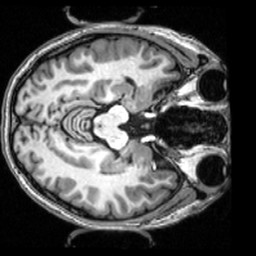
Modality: T1w
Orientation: axial
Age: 21
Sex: female
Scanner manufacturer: siemens
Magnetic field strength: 3 T
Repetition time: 2.53 s
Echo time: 0.00339 s